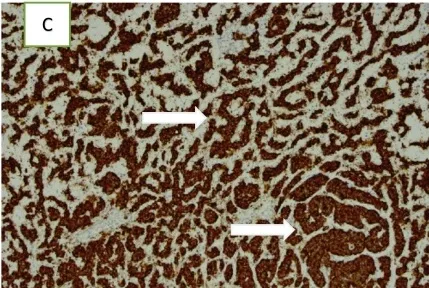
Positive brown-stained cytoplasm for synaptophysin in neoplastic cells (white arrows).
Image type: pathology (immunostaining)